Question: I am just starting to learn Foundation (from previous messy css experience). I am trying to do a full screen block grid of 4 col images per row. I have this to make the row full width:
'''
.row
max-width: 100%
'''
Here is the code:
'''
<nav class='top-bar'>
<ul class='title-area'>
<li class='name'>
<h1>
<a href='#'>
My Website
</a>
</h1>
</li>
<li class='toggle-topbar menu-icon'>
<a href='#'>
<span>menu</span>
</a>
</li>
</ul>
<section class='top-bar-section'></section>
</nav>
<div class='row'>
<ul class='small-block-grid-2 large-block-grid-4'>
<li>
<img src='http://placehold.it/500x500&text=Thumbnail' />
</li>
<li>
<img src='http://placehold.it/500x500&text=Thumbnail' />
</li>
<li>
<img src='http://placehold.it/500x500&text=Thumbnail' />
</li>
<li>
<img src='http://placehold.it/500x500&text=Thumbnail' />
</li>
</ul>
</div>
'''
I am getting annoying horizontal scroll bar. See below screenshot

I know it is the margin below:
'''
@media only screen
[class*="block-grid-"]
margin: 0 -0.625em;
'''
But do I suppose to override it? It doesn't feel right (seem like a ). How do I use Foundation properly to display ? It's a simple layout requirement.
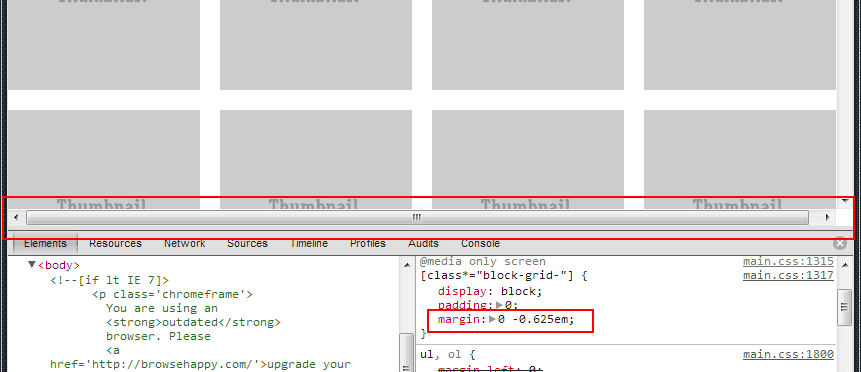
Answer: If you look at the docs explaining <URL>
Since the '.row' containing your 'block-grid'has a set max-width of 100% it's overflowing the screen width. Typically, elements in the grid would be nested in '.rows' with defined 'max-widths' and also contained within defined column sizes.
You can simply just do the hacky thing as you deeply and adjust the margin:
'@media only screen [class*="block-grid-"] margin: 0 2em;'
Or you can just contain your '.block-grid' with a container '<div class="large-12 columns">'.
Six of one half-a-dozen of the other I'd say. If you're afraid of screwing up the grid layout, you can use a conditional class on the body tag so that your customized 'block-grid' only effects the pages that you want.